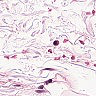
Metastatic tissue present: no